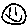
Label: smiley face